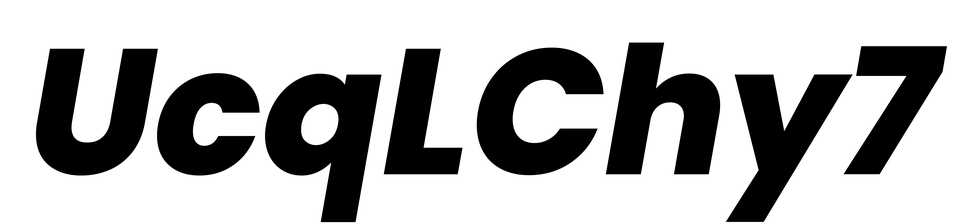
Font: Poppins-ExtraBoldItalic